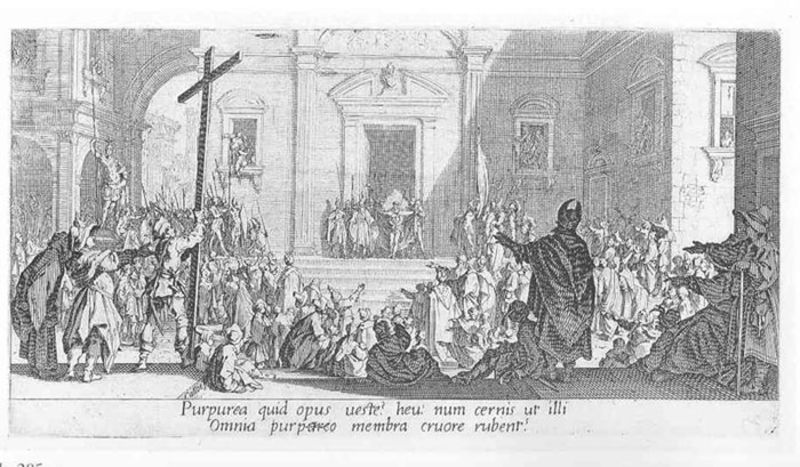
Titel: Christus wird dem Volk dargestellt
Künstler: Jacques Callot
Standort: Karlsruhe
Institution: Staatliche Kunsthalle Karlsruhe
Schlagwörter: dunkel, kampf, mann, schatten, umhang, weiß, frauen, kirchturm, menschen, sitzen, fenster, frankreich, frau, grau, hell, hut, hüte, licht, männer, schwarz, skizze, strasse, szene, säulen, tür, zeichnung, gebäude, haus, schloss, leute, menge, versammlung, feier, gericht, kappe, mütze, mützen, architektur, barock, bibel, mensch, innenraum, häuser, kirche, gewand, gewänder, kind, personen, blatt, publikum, renaissance, bauern, kinder, stock, skulptur, statue, kopfbedeckung, schrift, papier, bogen, fassade, italien, türen, gehstock, stab, zuschauer, giebel, grafik, graphik, hof, platz, rundbogen, krieg, treppe, bischof, papst, soldaten, weiber, stuck, stufen, liegend, zeigen, tor, bögen, eingang, antike, buch, glaube, kreuz, religion, palast, fenstr, dom, aufruhr, druck, druckgraphik, druckgrafik, radierung, stich, titel, illustration, schwarzweiß, text, waffen, knien, soldat, beschriftung, mäntel, volk, bleistift, helm, pilatus, kathedrale, rom, portal, römer, prediger, pfarrer, mensche, christus, jesus, kreuzigung, mauern, teufel, mittelalter, krieger, klerus, messe, priester, predigt, vatikan, bischöfe, geistliche, kreuzzug, lanzen, mitra, prozession, tiara, tempel, protestantismus, speere, hörner, meute, emblem, gefangener, kupferstich, sakral, christentum, römisch, forum, klassisch, basilika, latein, palladio, rchitektur, prozess, katholizismus, katholisch, geteilt, pfarer, kleriker, kreuzweg, bischoff, massenszene, latain, quid, gaffer, heraustreten, opus, ausrufer, 1700, religiöse szene, purpurea, omnia, kirchentag